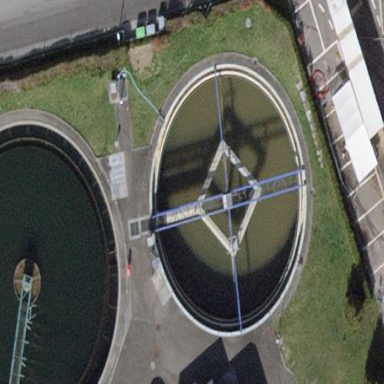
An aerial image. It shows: View of wastewater plant.